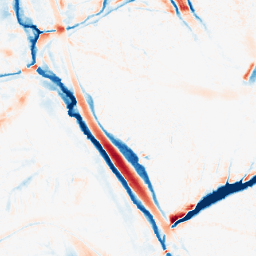
Category: morphological
Decomposition family: morphological_ellipse
Decomposition parameters: operation: average
width: 20
height: 30
Upsampling method: linear_exact
Upsampling parameters: scale: 8
Upsampling scale: 8